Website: apple
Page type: billing-address
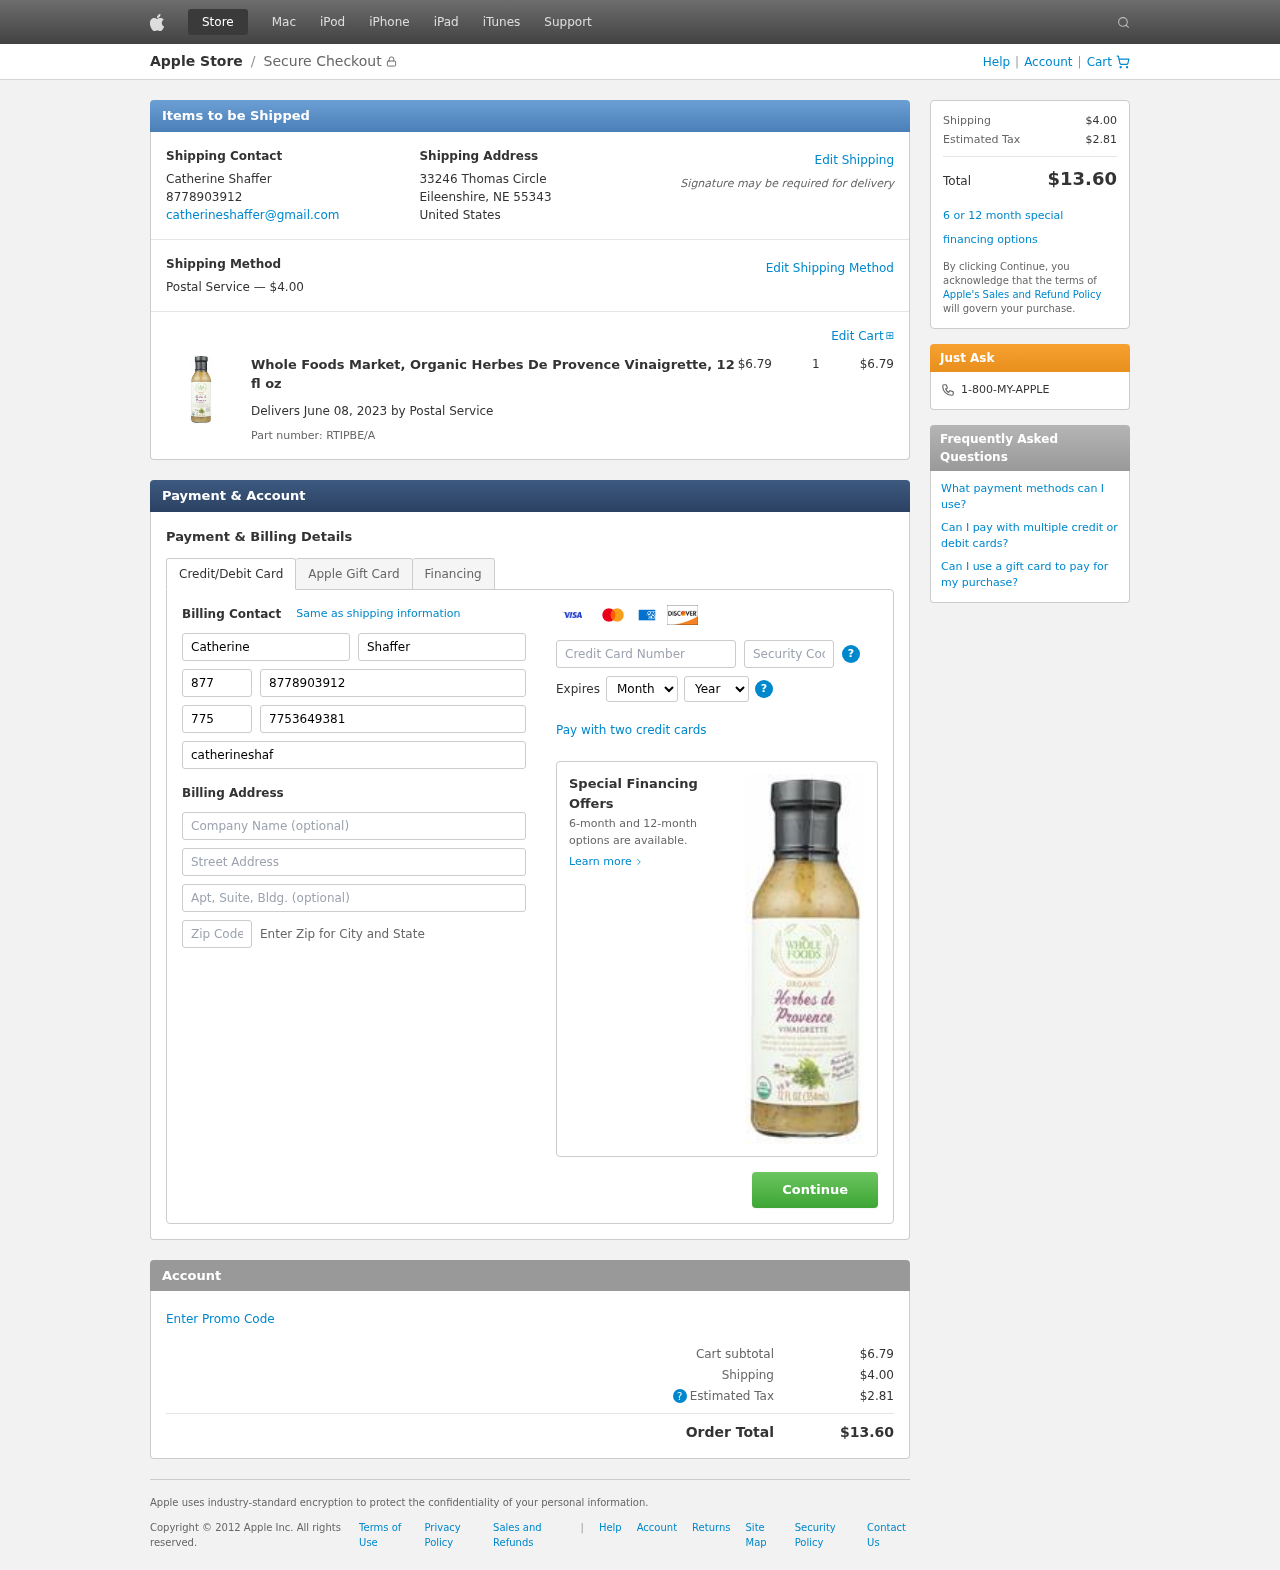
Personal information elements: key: PII_CARD_CVV
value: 740
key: PII_CARD_EXPIRY_MONTH
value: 12
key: PII_CARD_EXPIRY_YEAR
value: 26
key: PII_CARD_NUMBER
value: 2270 6461 3869 1653
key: PII_CITY_STATE_ZIP
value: Eileenshire, NE 55343
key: PII_COMPANY
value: Good, Brown and Diaz
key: PII_COUNTRY
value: United States
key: PII_EMAIL
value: catherineshaffer@gmail.com
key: PII_FIRSTNAME
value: Catherine
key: PII_FULLNAME
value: Catherine Shaffer
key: PII_LASTNAME
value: Shaffer
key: PII_PHONE
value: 8778903912
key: PII_PHONE_ALT
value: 7753649381
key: PII_PHONE_ALT_AREA
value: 775
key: PII_PHONE_AREA
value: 877
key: PII_POSTCODE2
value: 46143
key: PII_STREET
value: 33246 Thomas Circle
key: PII_STREET2
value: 76672 Anthony Divide Suite 649
Product elements: key: PRODUCT1_NAME
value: Whole Foods Market, Organic Herbes De Provence Vinaigrette, 12 fl oz
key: PRODUCT1_PRICE
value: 6.79
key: PRODUCT1_QUANTITY
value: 1
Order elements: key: ORDER_SHIPPING_COST
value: $4.00
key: ORDER_SUBTOTAL
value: $6.79
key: ORDER_DELIVERY_DATE
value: June 08, 2023
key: ORDER_PART_NUMBER
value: RTIPBE/A
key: ORDER_TAX
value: $2.81
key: ORDER_TOTAL
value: $13.60